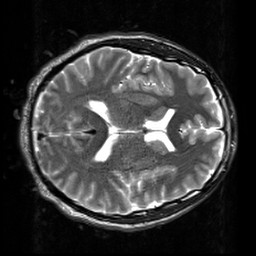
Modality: T2w
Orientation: axial
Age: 25
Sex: male
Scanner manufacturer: siemens
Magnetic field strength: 3 T
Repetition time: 7 s
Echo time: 0.09 s